Interaction volume radius: 5 \u00c5
Interaction volume height: 15 \u00c5
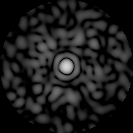
Disorder parameter: 0.864